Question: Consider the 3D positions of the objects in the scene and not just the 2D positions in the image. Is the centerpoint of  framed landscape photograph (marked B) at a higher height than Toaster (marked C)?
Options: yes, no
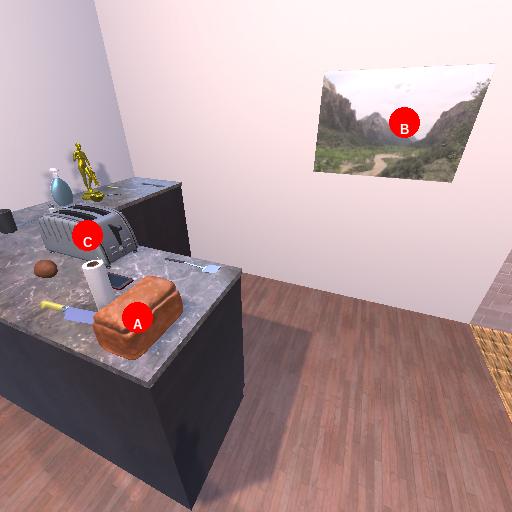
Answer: yes